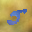
Label: 5